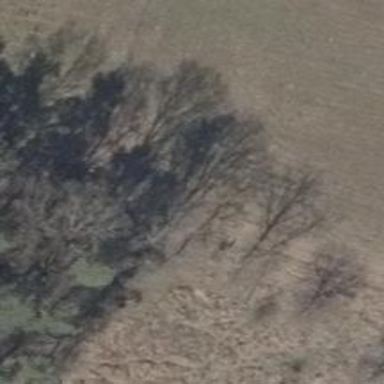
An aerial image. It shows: Hunting stand.